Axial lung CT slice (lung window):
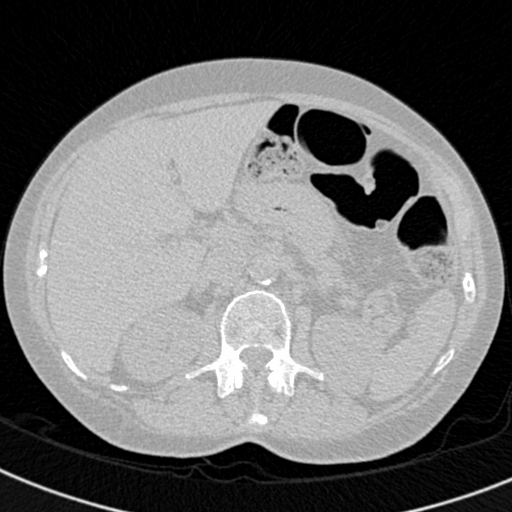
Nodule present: no